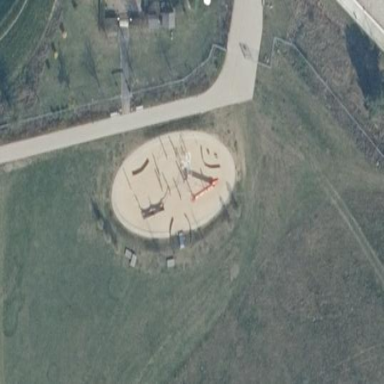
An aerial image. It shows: Playground area for leisure activities on the land.